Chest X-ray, PA view. Patient: 36 years old, sex F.
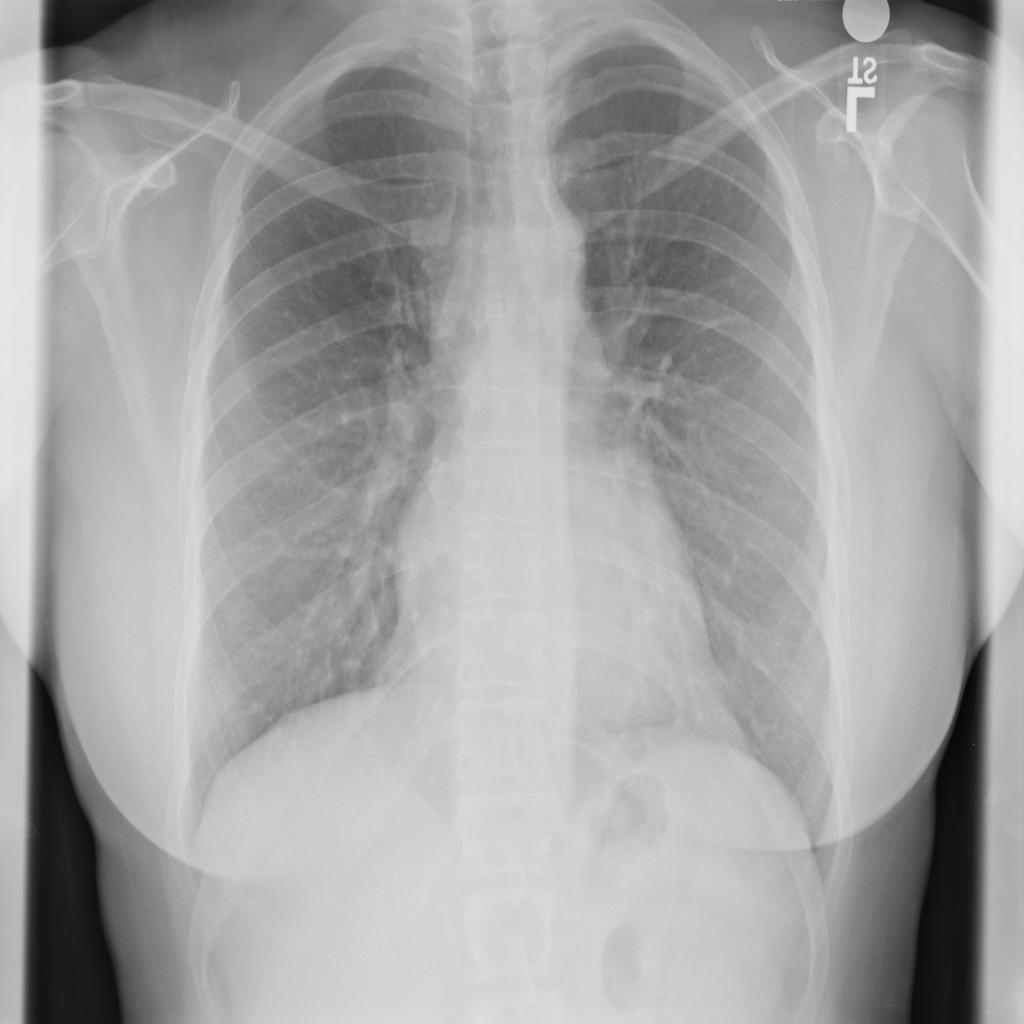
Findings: No Finding